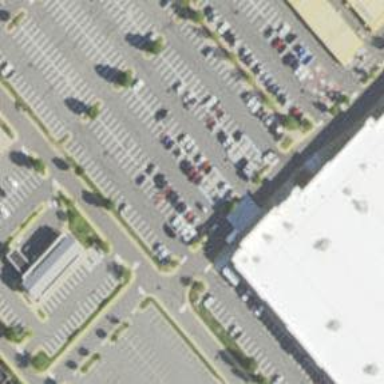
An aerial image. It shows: Parking space.